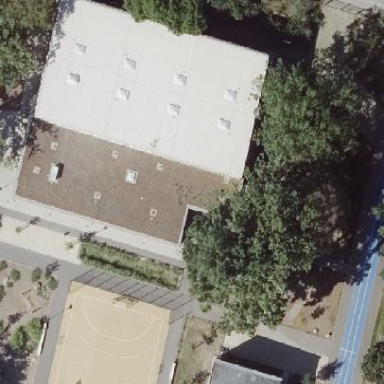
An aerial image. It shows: School building.